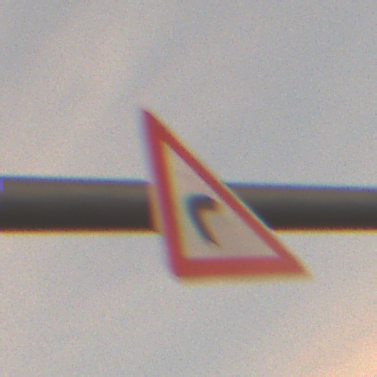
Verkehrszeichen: KurveRechts
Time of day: SunriseSunset
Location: Outdoor (Nature)
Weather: PartlyCloudy
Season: NotSpecified
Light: Natural